Question: Hey guy's i'm making a Paddle/Pong game and right now i'm trying to find out how to do precise collision between my paddle and my ball.. Currently it is basic collision if ball hits left side set x speed and y speed.. etc but i want to figure out how to make it bounce of on a direction so to speak as illustrated below:

Is there any way to do this? any help would be most appreciated.
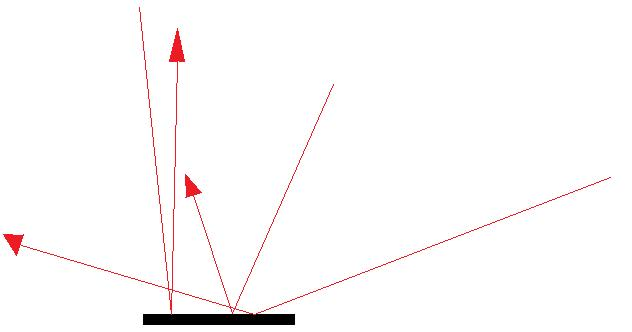
Answer: Your examples can be handled by negating the 'y' speed and keeping the 'x' speed.
Collisions between the ball and the corners of the paddle are more difficult. You need to find the exact collision point, then calculate the vector from the center of the ball to the collision point. And finally negate the speed along that axis while keeping the component in the direction of the orthogonal axis.